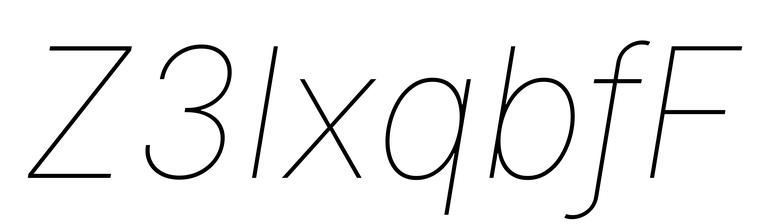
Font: Inter-Italic_Thin_Italic